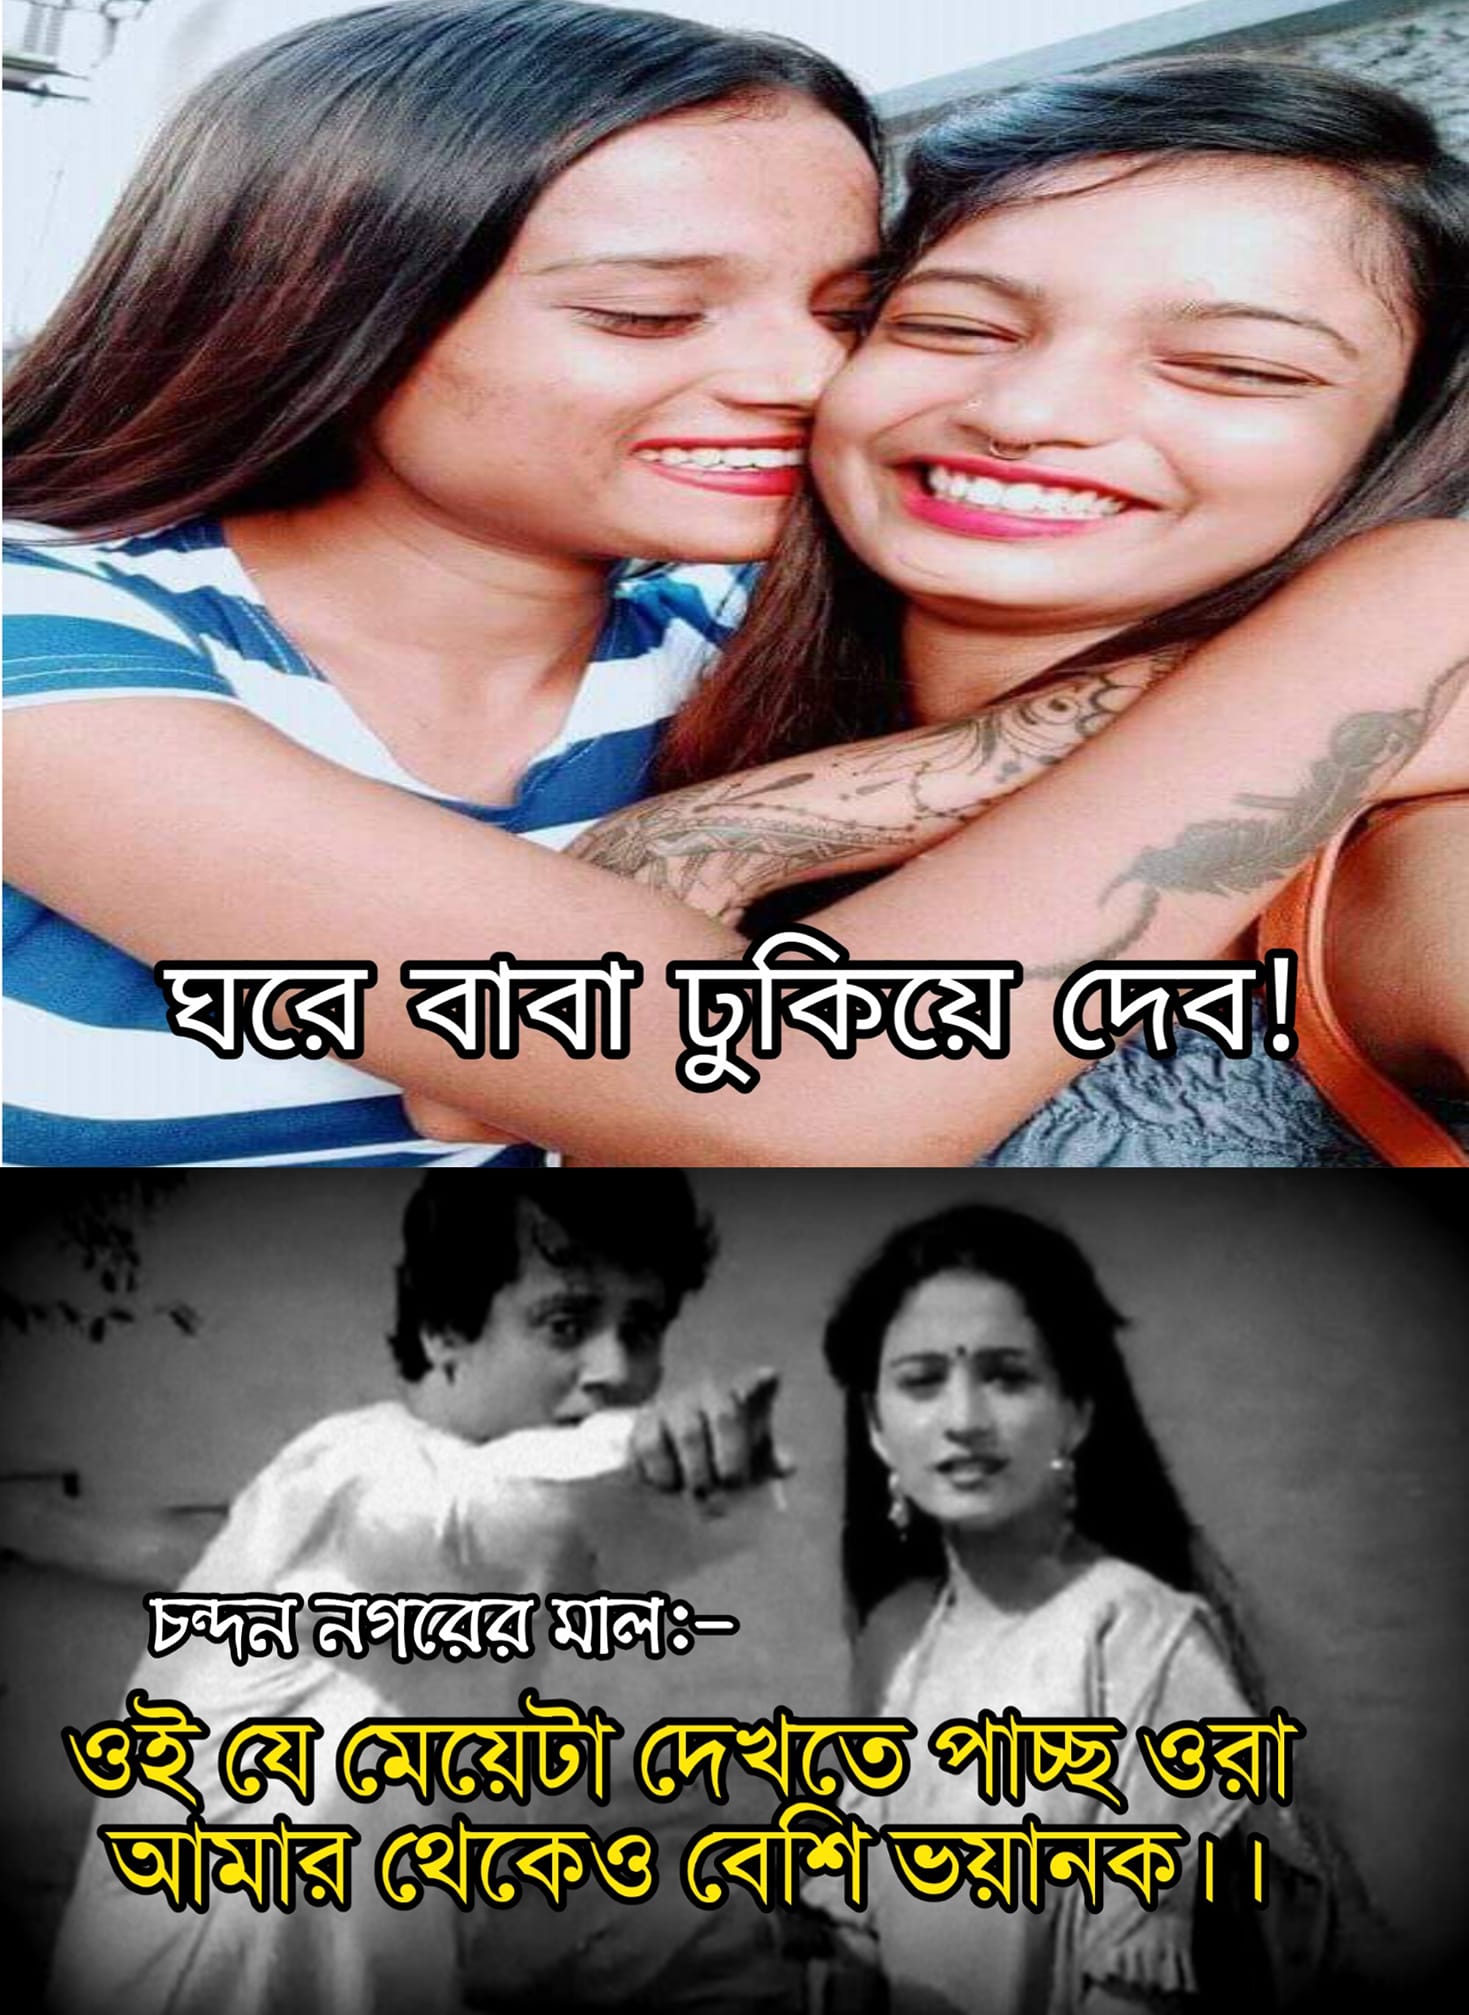
Caption: ঘরে বাবা ঢুকিয়ে দেব !    চন্দন নগরের মালঃ- ওই যে মেয়েটা দেখতে পাচ্ছ ওরা আমার থেকেও বেশি ভয়ানক । ।
Label: hate